Question: I got a virtual machine running Ubuntu 12.04 with linux kernel 3.2.0-31. When I try to run the 'sudo perf top' command, which can profile the entire system's processes and gather their information, none of the information shows up. But other commands runs fine, like 'perf stat ls' that collects all performance info running ls command.

So I am wondering : is that because 'perf top' command does not support virtual machine? Any ideas?
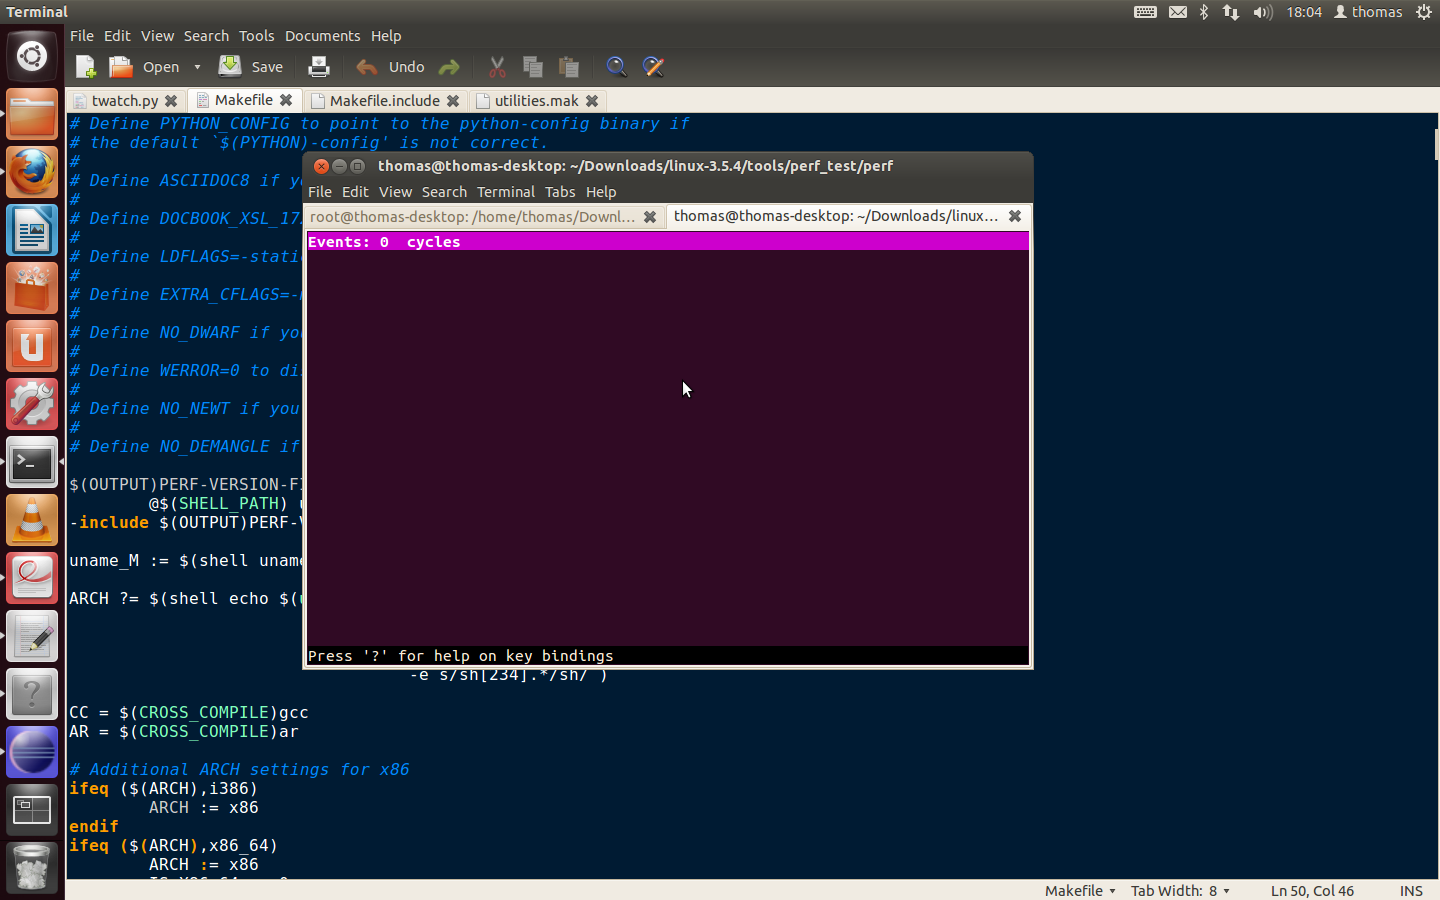
Answer: is this a guest on vmware. Then it will not work.
<URL>